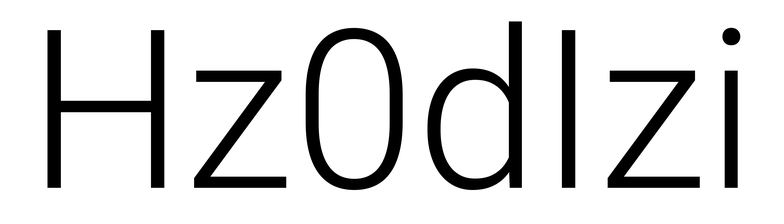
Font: Roboto_Light